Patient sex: M
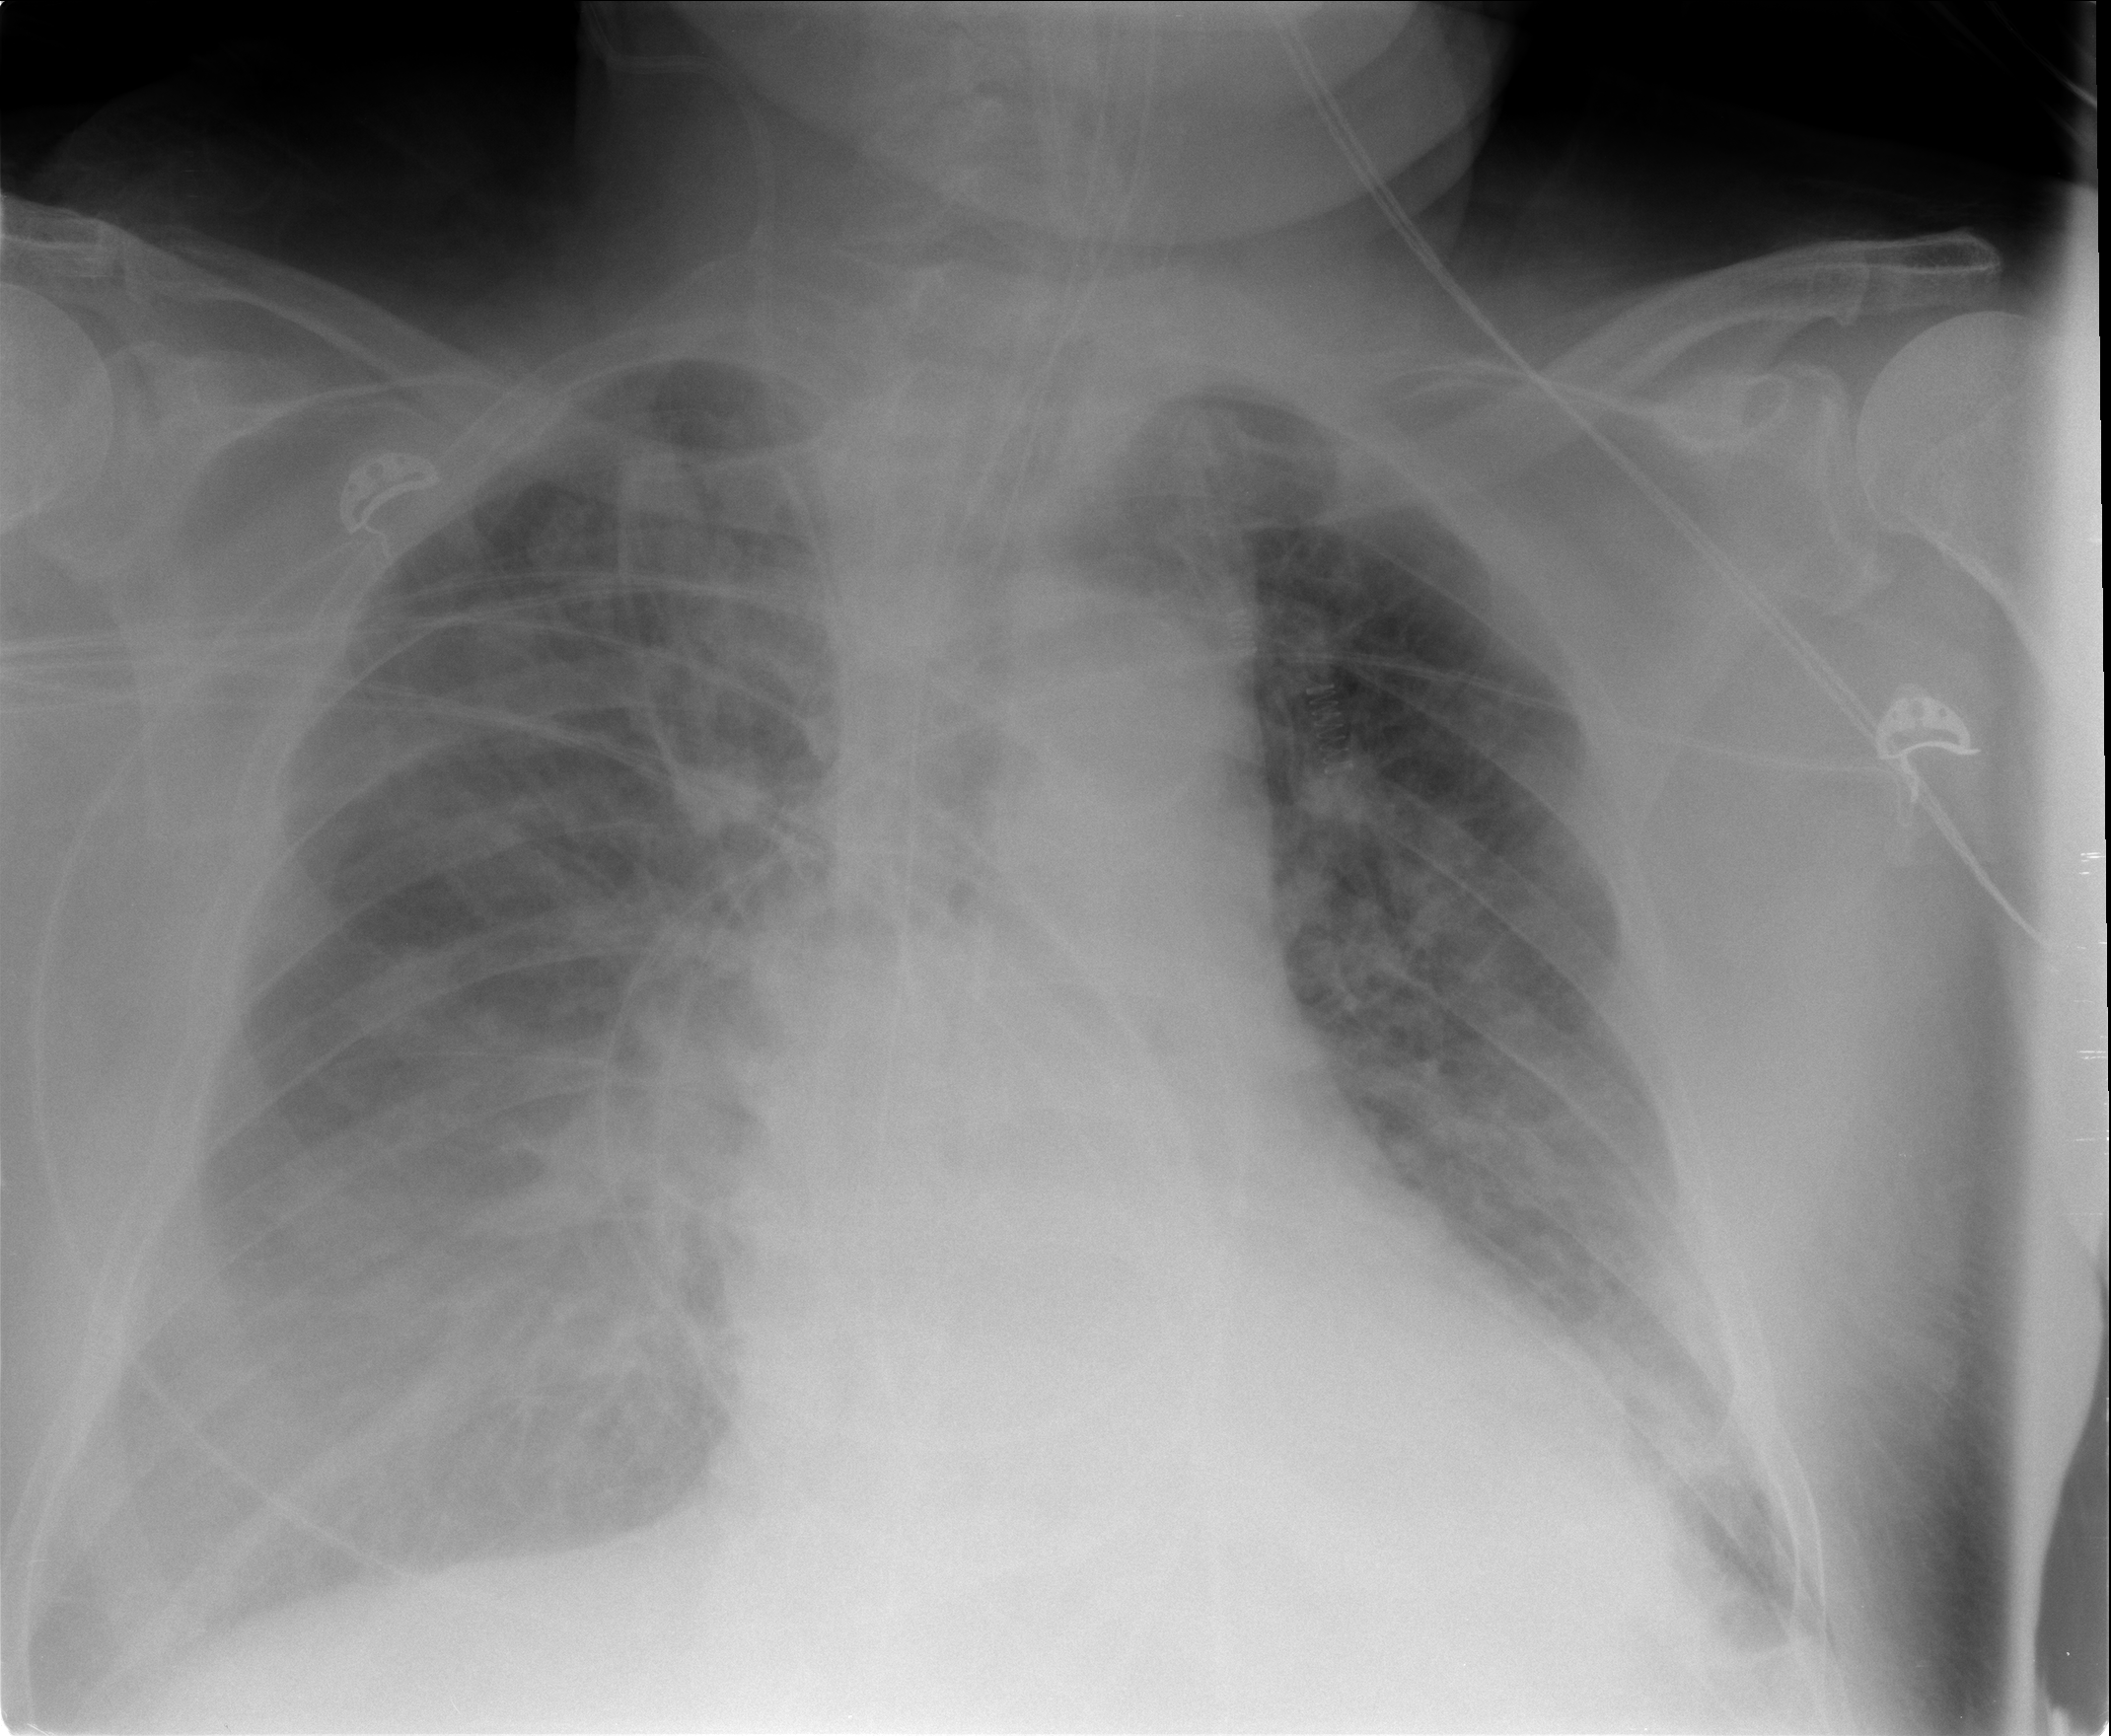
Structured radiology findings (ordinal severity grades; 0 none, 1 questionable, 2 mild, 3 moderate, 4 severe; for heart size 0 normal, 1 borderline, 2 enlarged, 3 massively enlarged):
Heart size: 1
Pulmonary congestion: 3
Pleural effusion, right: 2
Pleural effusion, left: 0
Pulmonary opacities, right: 1
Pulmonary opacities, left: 1
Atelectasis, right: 0
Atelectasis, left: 0